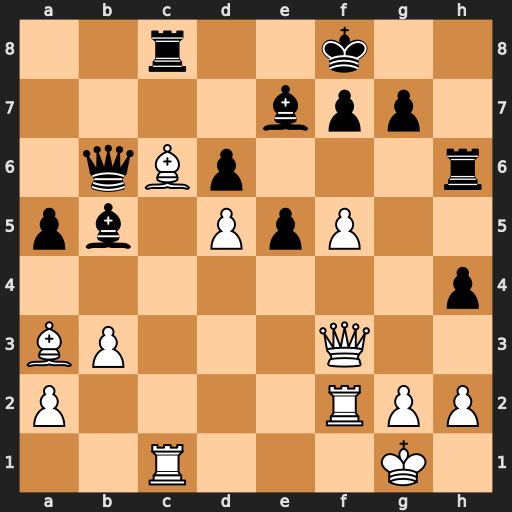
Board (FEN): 2r2k2/4bpp1/1qBp3r/pb1PpP2/7p/BP3Q2/P4RPP/2R3K1
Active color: w
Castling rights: -
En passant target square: -
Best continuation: Bxb5 Rxc1+ Bxc1